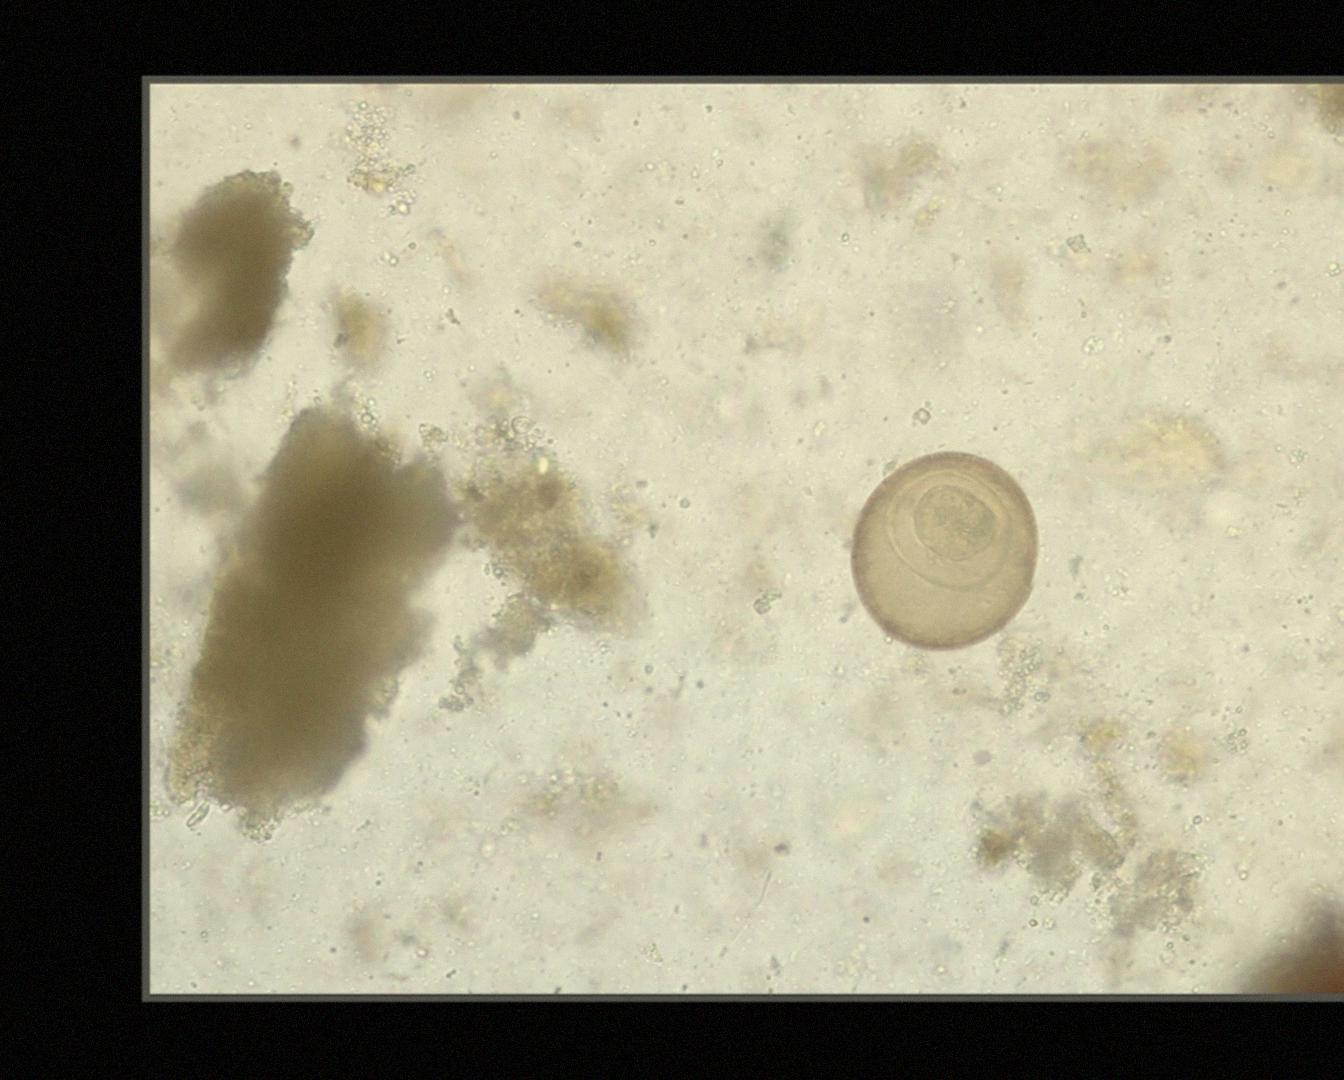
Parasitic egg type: Hymenolepis diminuta